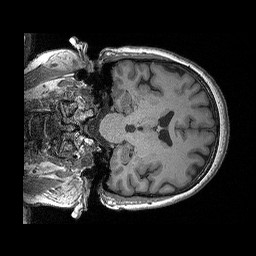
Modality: T1w
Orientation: coronal
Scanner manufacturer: siemens
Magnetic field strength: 3 T
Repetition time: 2.3 s
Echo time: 0.00298 s